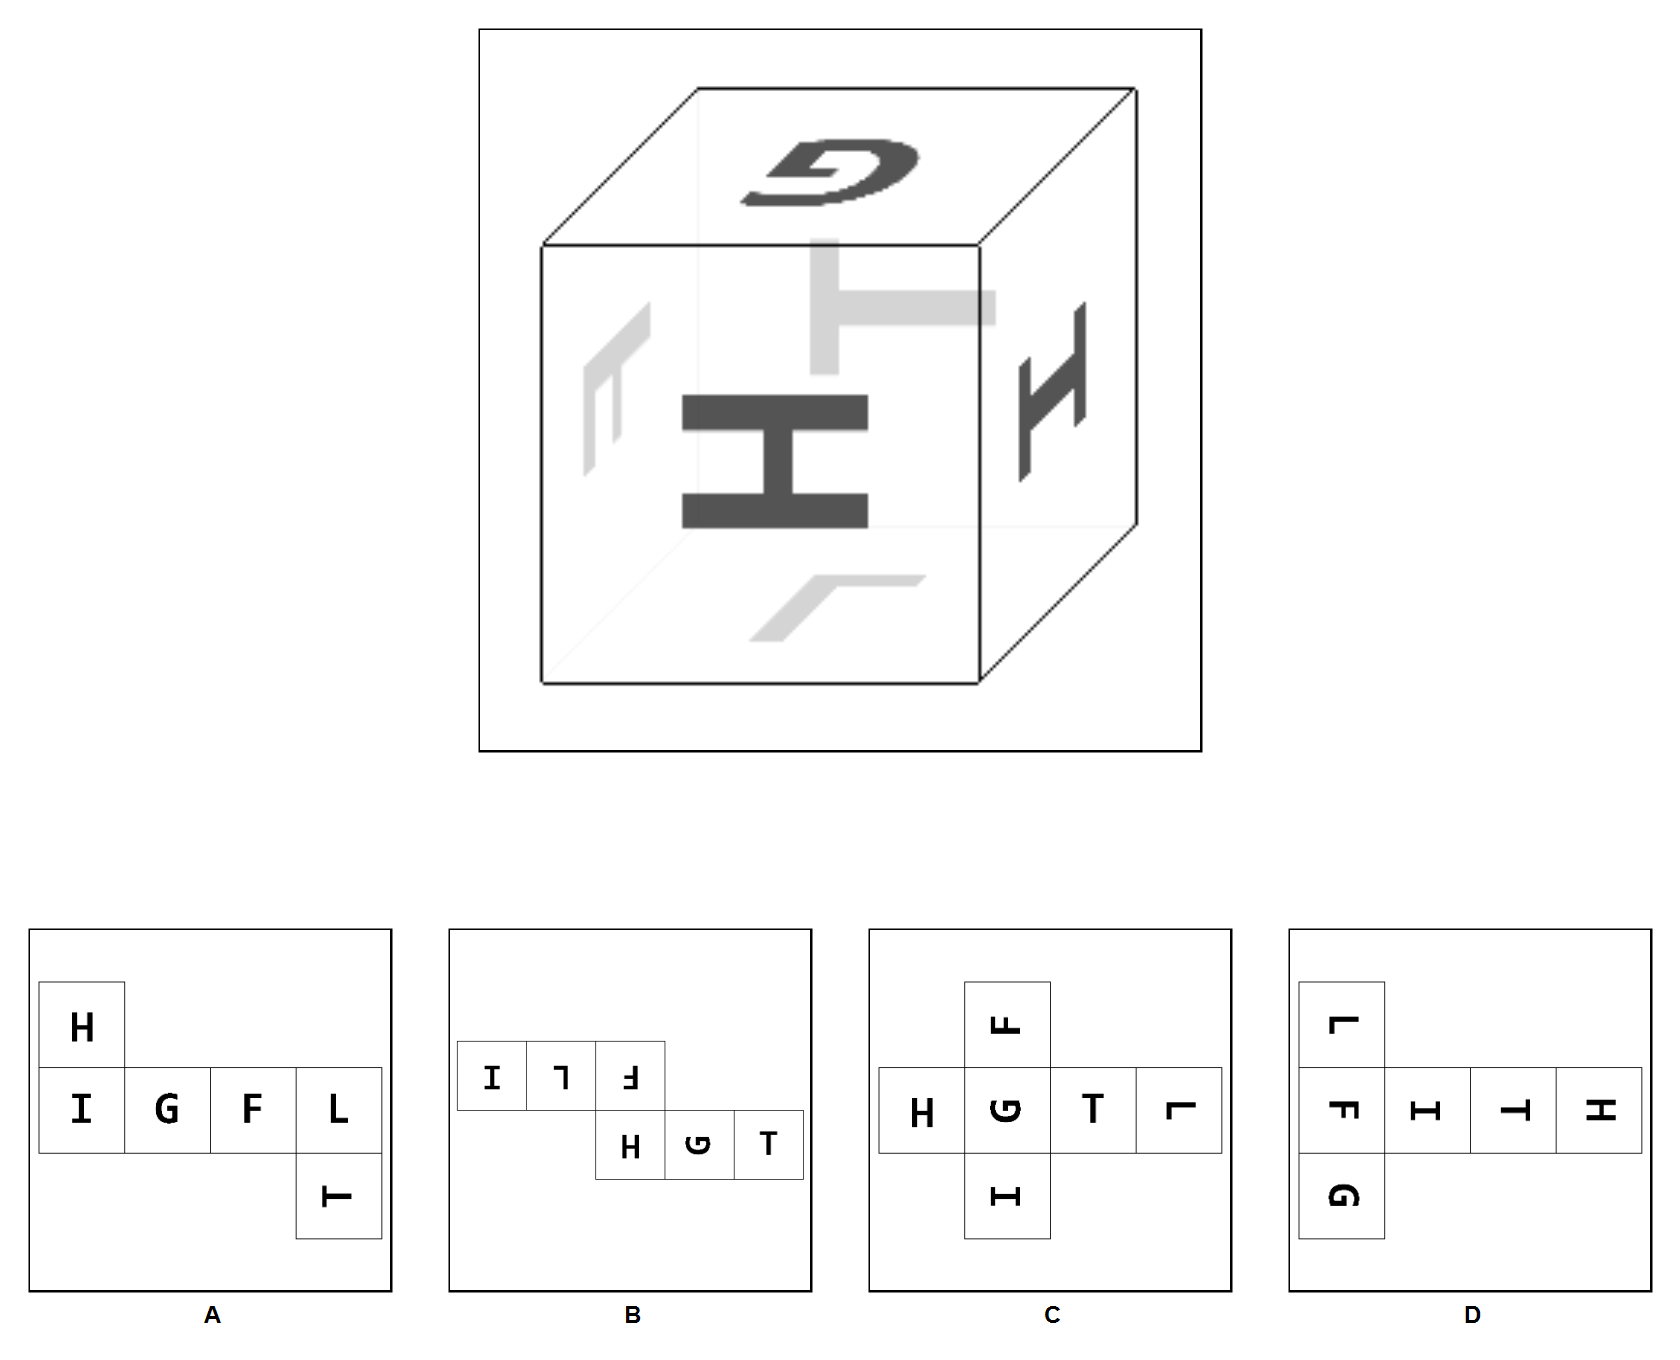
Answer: D